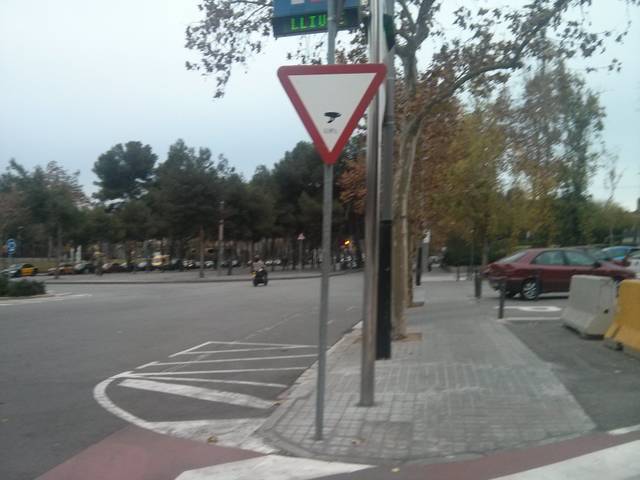
Region: Spain
Coordinates: 41.385, 2.122